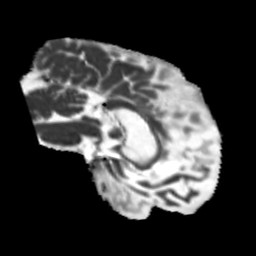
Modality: MD
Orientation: sagittal
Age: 56
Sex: male
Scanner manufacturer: siemens
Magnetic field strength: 3 T
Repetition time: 5.25 s
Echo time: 0.08 s